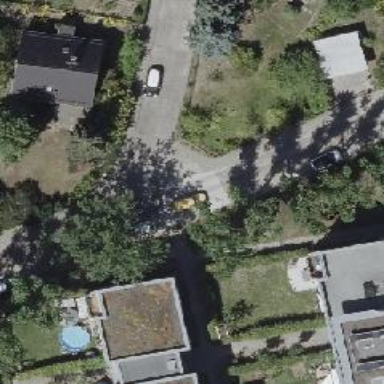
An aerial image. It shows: Residential road with concrete surface.